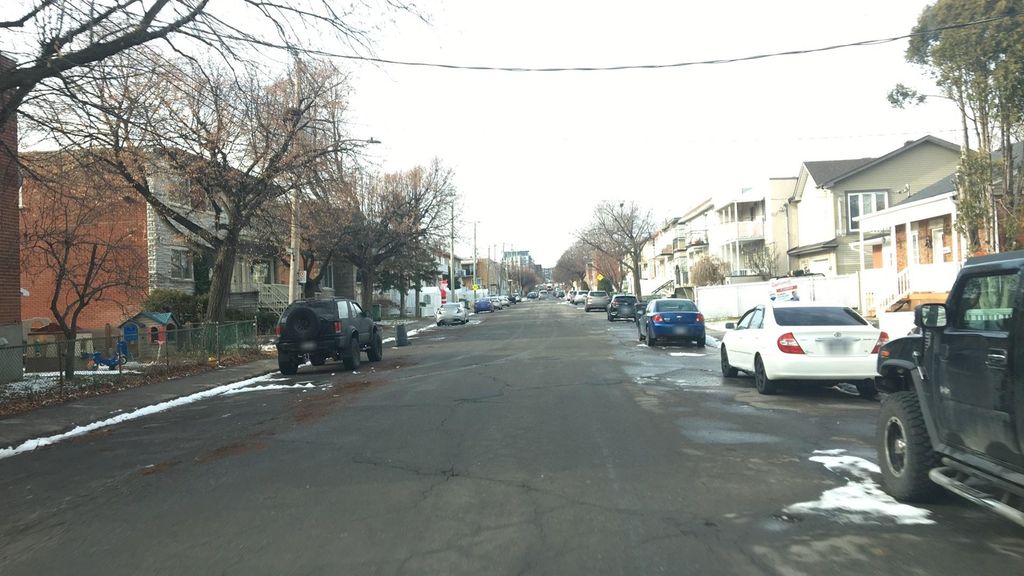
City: montreal